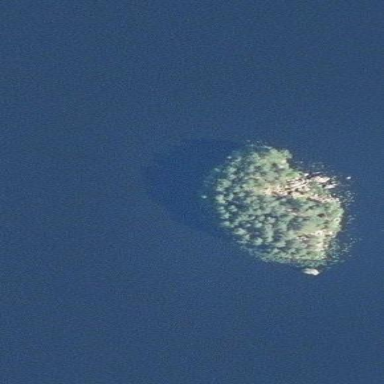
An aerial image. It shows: Islet.